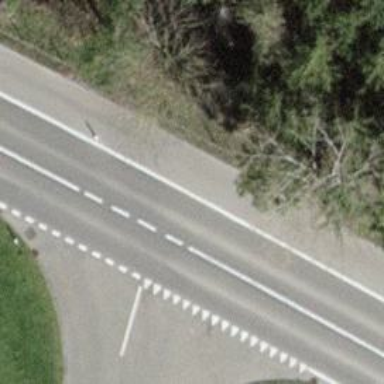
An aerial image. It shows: Cycleway.